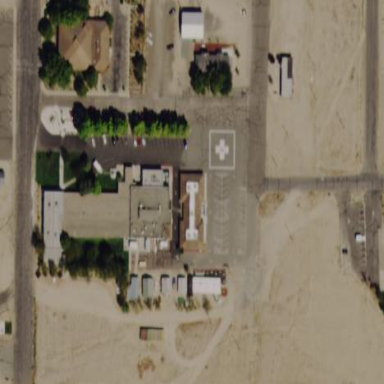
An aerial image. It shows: Hospital with helipad for emergency medical services.